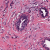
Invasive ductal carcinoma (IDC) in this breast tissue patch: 1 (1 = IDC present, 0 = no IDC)